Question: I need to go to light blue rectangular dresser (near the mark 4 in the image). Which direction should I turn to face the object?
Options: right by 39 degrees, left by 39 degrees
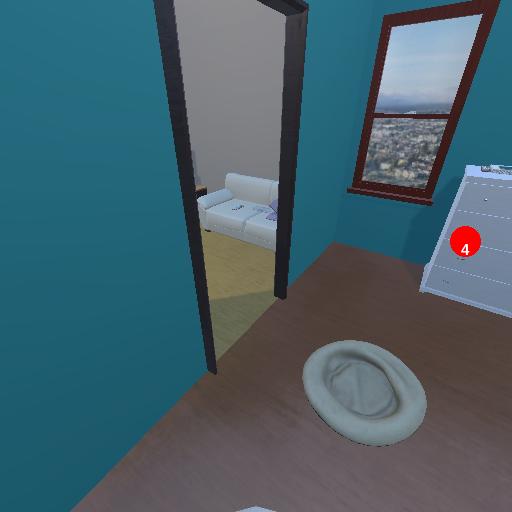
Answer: right by 39 degrees